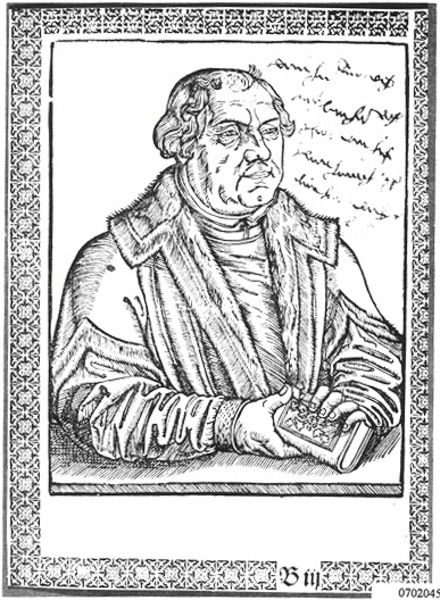
Titel: Bildnis des Martin Luther
Künstler: Lucas d.J. Cranach
Institution: (Seriendruck)
Schlagwörter: hand, mann, schatten, weiß, sitzen, brust, finger, frisur, grau, haar, licht, mund, nase, profil, schwarz, stirn, tisch, blick, muster, ornament, alt, hemd, jacke, augen, bibel, falten, gesicht, halten, kragen, mensch, pelz, rahmen, tot, ärmel, bildnis, hals, herr, hände, portrait, porträt, signatur, auge, gewand, haare, mantel, augenbrauen, frontal, kinn, lippe, locken, fell, holzschnitt, schrift, seitlich, rahmung, grafik, graphik, rand, glatze, ornamente, verzierung, oberkörper, revers, buch, druck, schraffur, stich, widmung, greifen, schwarzweiß, text, manschette, doppelkinn, fingernägel, portät, mönch, luther, her, ornamentik, nummer, handschrift, kinnspalte, notiz, geand, martin luther, hemde, schwarzweißw, ätzung, chranach, stirnlocke, bemerkung, porrät, eiß0, gelhrter, ornament#, pelzt, buchg, dr. martin luther, lutherbibel, hoilzschnitt, recers, kopüf, 0702045